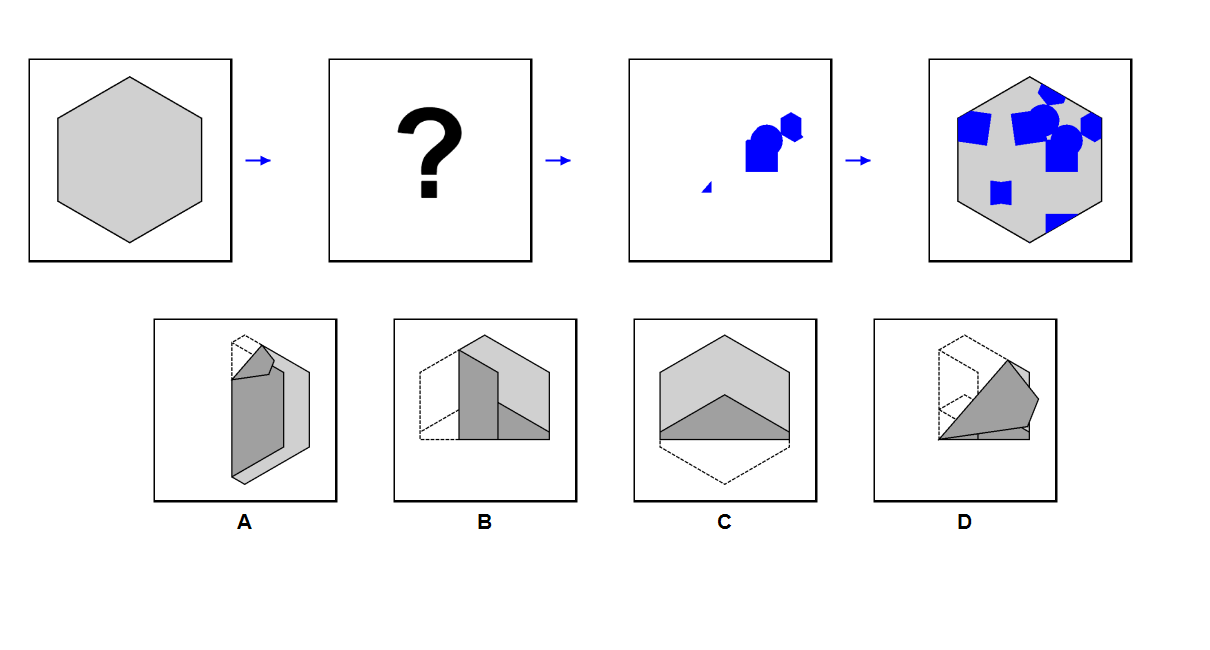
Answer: A